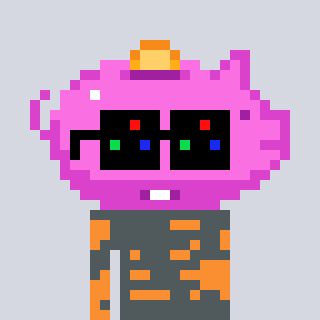
a pixel art character with square black sunglasses, a piggybank-shaped head and a orange-colored body on a cool background